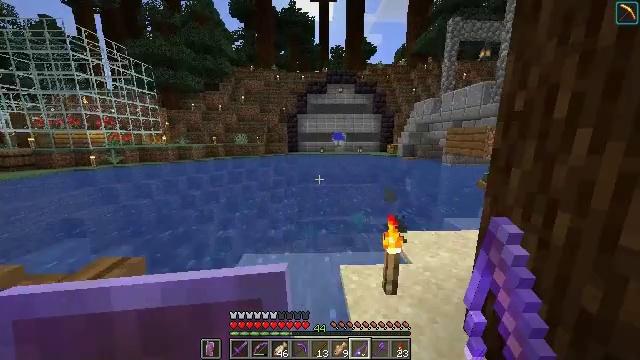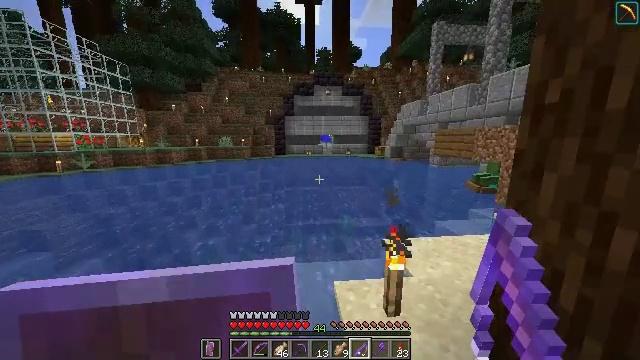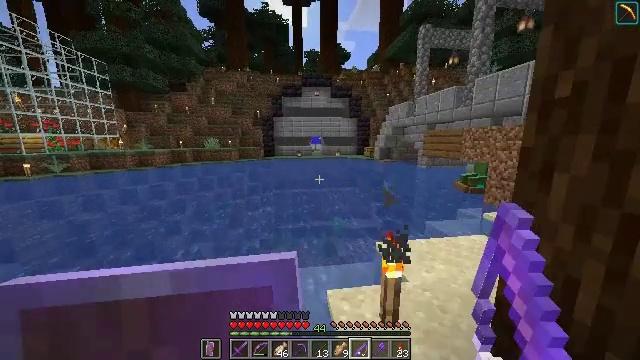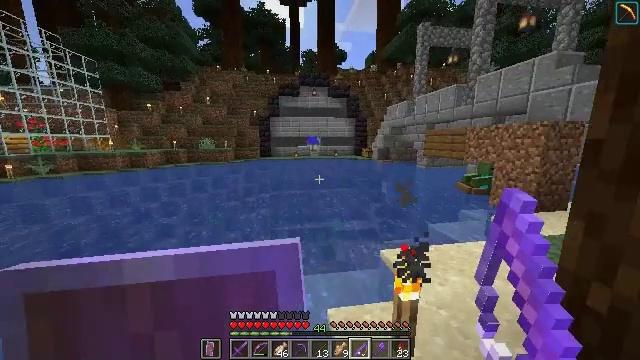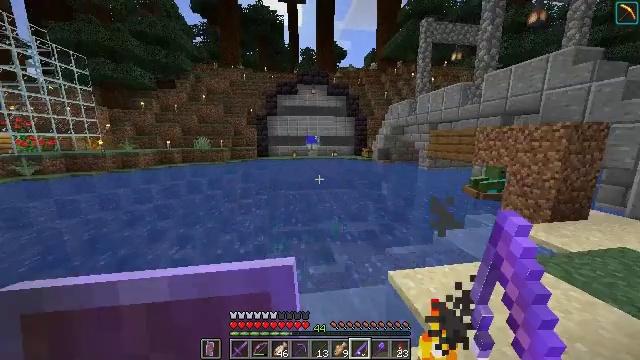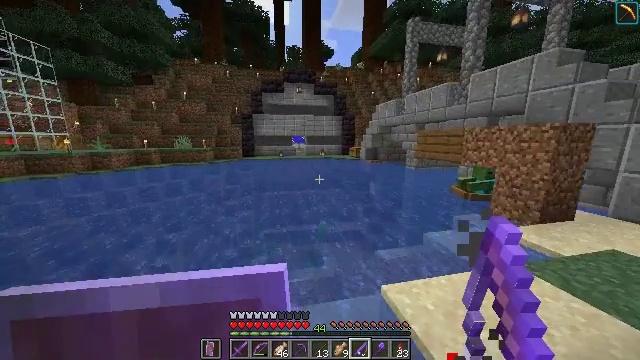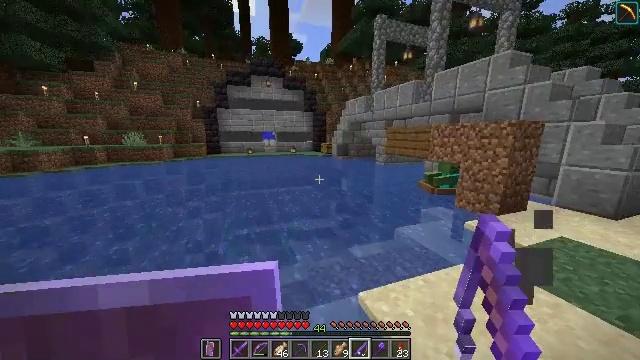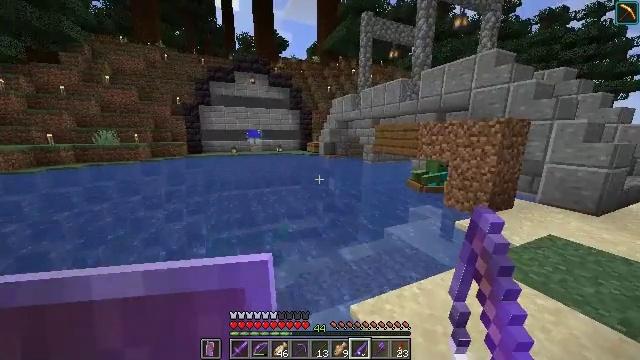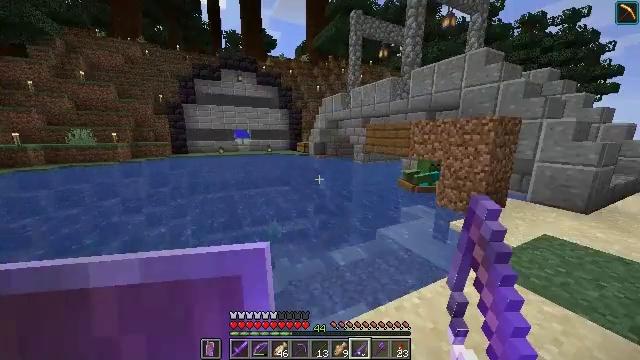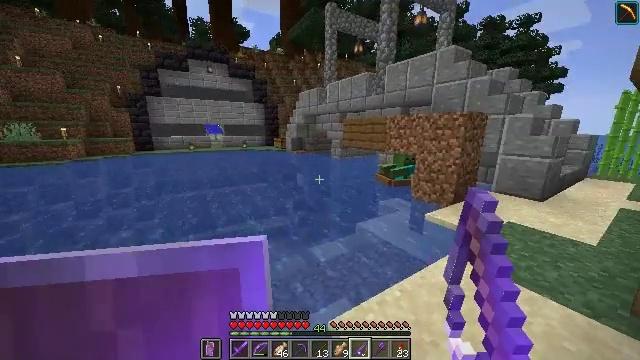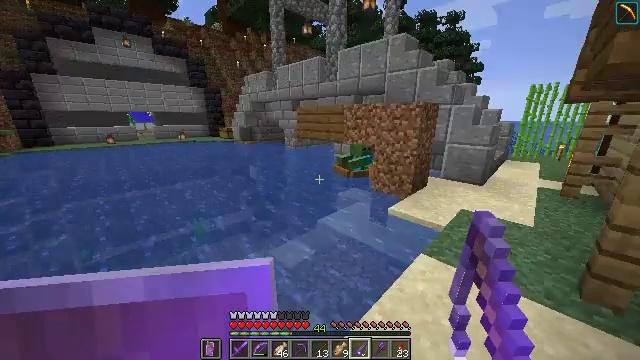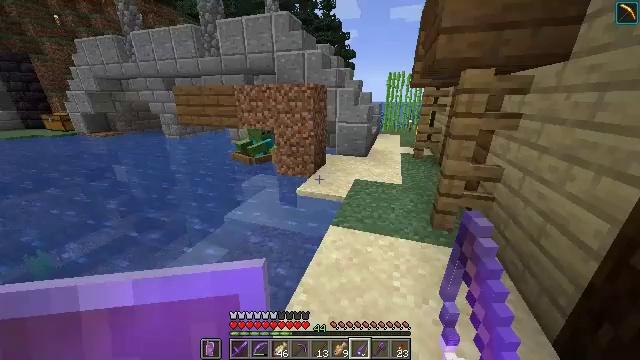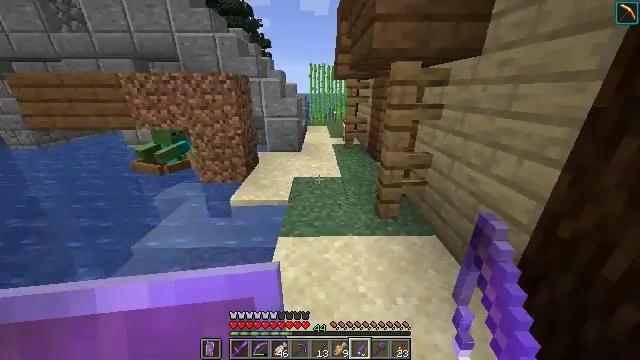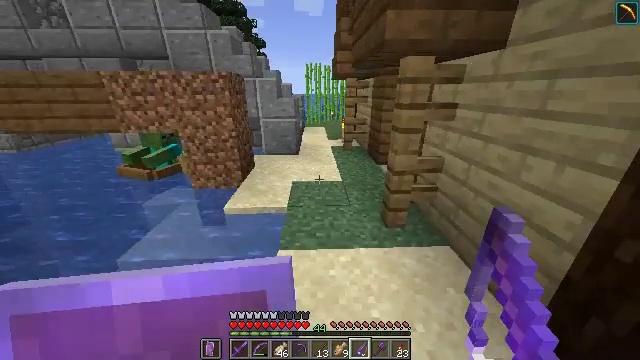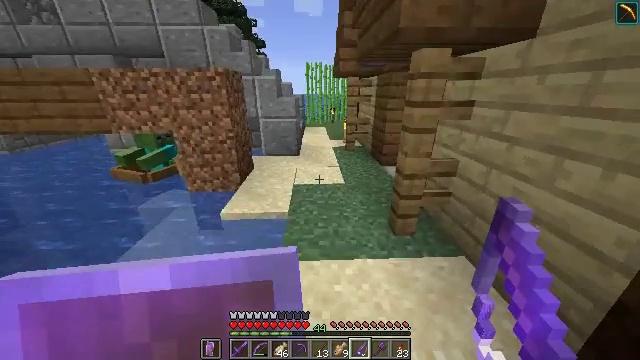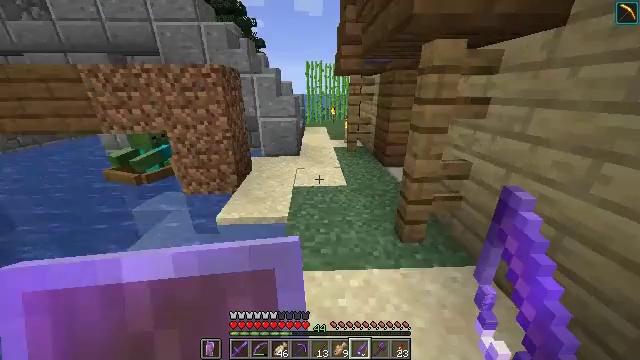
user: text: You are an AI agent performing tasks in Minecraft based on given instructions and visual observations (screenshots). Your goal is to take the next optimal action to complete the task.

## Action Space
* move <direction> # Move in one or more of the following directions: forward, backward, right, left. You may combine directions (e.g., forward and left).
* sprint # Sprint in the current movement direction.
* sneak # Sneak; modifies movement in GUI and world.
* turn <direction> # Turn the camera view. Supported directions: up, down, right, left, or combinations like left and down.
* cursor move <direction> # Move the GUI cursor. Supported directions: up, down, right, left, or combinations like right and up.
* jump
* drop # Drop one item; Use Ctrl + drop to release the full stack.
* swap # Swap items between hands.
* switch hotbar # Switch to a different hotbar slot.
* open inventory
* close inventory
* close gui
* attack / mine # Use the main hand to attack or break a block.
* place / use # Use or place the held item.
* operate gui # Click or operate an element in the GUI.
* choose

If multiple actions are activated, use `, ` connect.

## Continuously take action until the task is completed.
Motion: motion action
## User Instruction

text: craft item soul torch
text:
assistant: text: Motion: move forward, sprint, turn right
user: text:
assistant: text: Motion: move forward, sprint, turn right
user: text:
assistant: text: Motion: move forward, sprint
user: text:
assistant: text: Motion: move forward, sprint
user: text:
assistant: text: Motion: move forward, sprint, turn right
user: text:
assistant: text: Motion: move forward, sprint, turn right and down
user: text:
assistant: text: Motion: move forward, sprint, turn right
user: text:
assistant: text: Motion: move forward, sprint, turn right
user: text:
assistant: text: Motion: move forward, sprint, turn right and down
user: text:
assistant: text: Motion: move forward, sprint, turn right and down
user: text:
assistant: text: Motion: move forward, sprint, turn right and down
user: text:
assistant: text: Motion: move forward, sprint, turn right and down
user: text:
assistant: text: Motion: move forward, sprint, turn right
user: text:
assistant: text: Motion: move forward, sprint
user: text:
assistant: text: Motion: move forward, sprint
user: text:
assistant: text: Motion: move forward, sprint
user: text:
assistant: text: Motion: move forward, sprint
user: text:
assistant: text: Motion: move forward, sprint
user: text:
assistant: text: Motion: move forward, sprint
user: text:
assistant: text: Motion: move forward, sprint
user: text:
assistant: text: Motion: move forward, sprint
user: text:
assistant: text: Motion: move forward, sprint
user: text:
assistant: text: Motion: move forward, sprint
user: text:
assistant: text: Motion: move forward, sprint, turn right
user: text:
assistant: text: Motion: move forward, sprint, turn right and down
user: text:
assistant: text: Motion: move forward, sprint, turn right
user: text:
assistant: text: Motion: move forward, sprint, turn right
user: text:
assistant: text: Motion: move forward, sprint
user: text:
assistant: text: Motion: move forward, sprint
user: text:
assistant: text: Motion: move forward, sprint